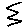
Label: zigzag